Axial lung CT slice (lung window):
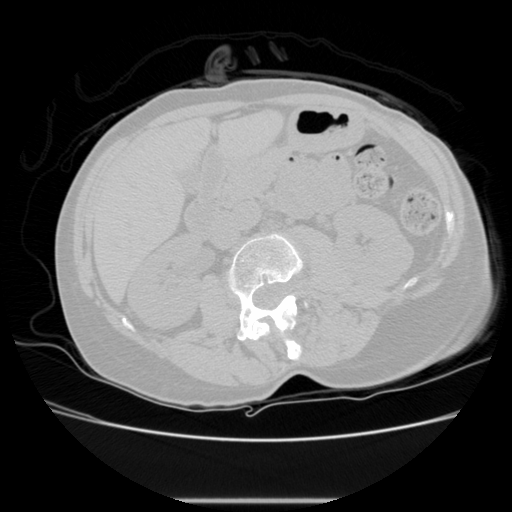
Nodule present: no